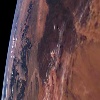
Label: land